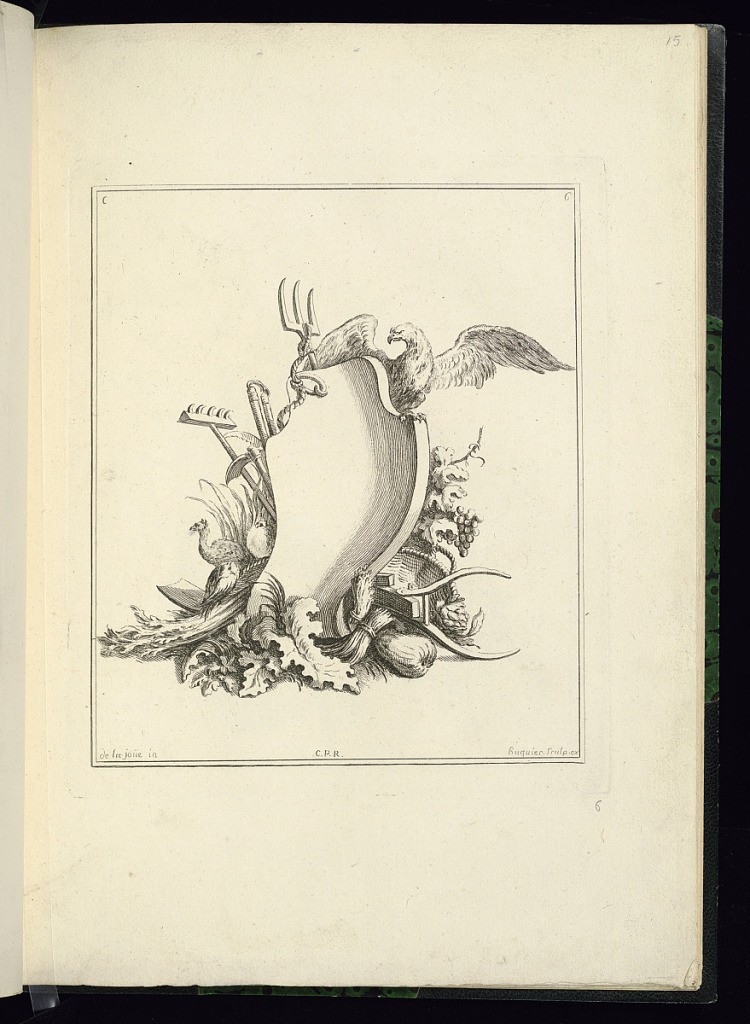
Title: Design for a Cartouche Representing the Garden
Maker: Jacques de Lajoüe, French, 1687–1761
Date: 1740
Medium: Engraving on white laid paper
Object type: Print
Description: Elongated asymmetrical cartouche decorated with tools of the garden: a rake, a hoe, a pitchfork, grapes, a shovel, gourds, sheaves of wheat, and leaves. A diabolical winged eagle surmounts the cartouche.